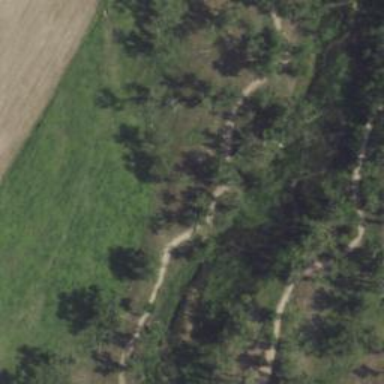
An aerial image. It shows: Path.